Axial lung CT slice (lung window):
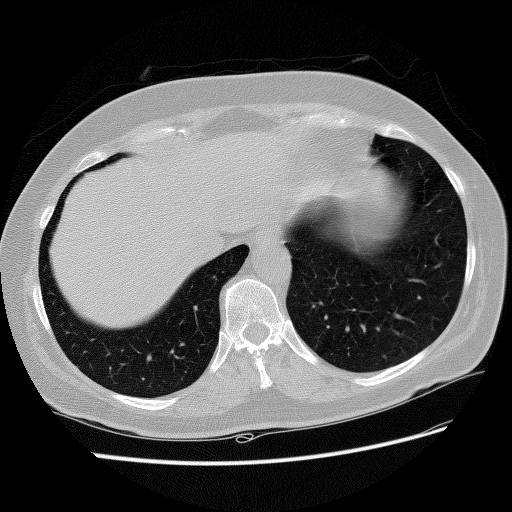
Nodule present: no